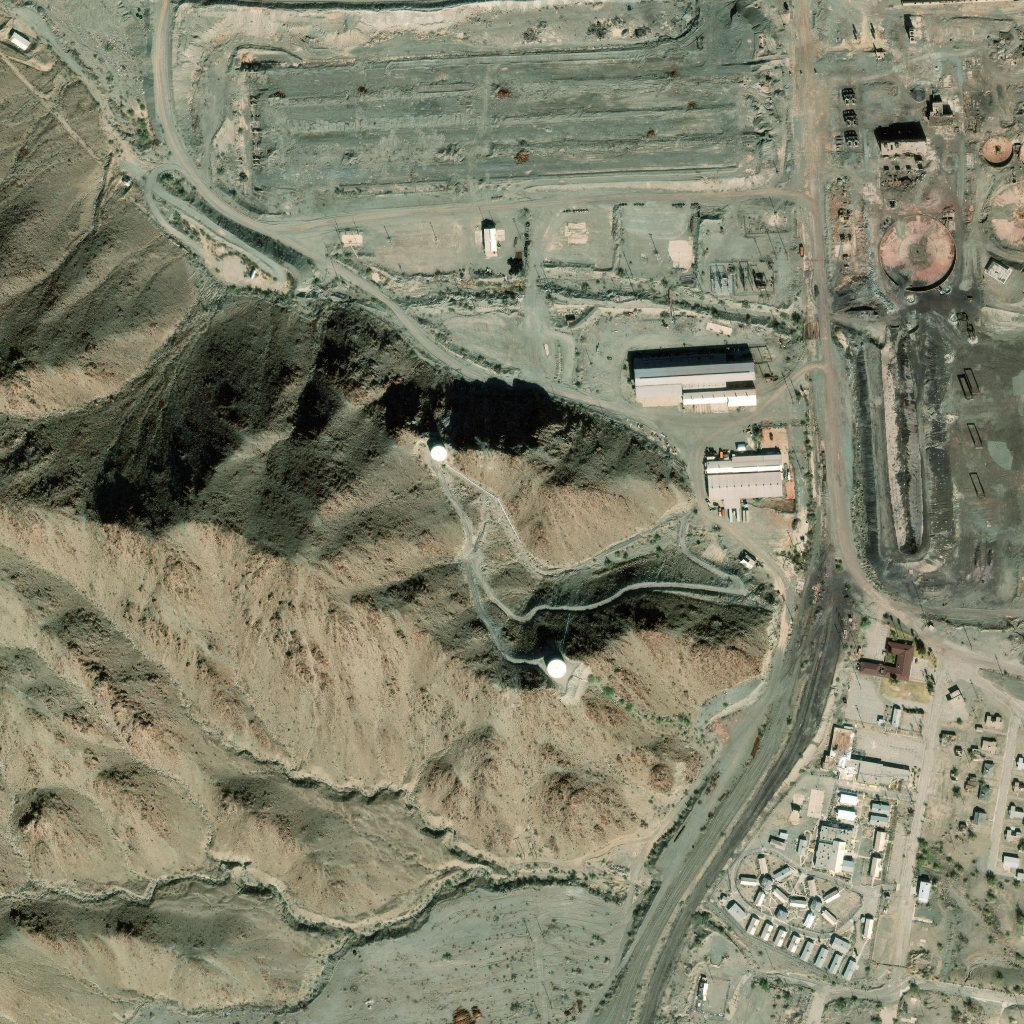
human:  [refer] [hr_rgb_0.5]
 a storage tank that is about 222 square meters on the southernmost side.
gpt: <box>[[53, 64, 55, 66, 0]]</box>